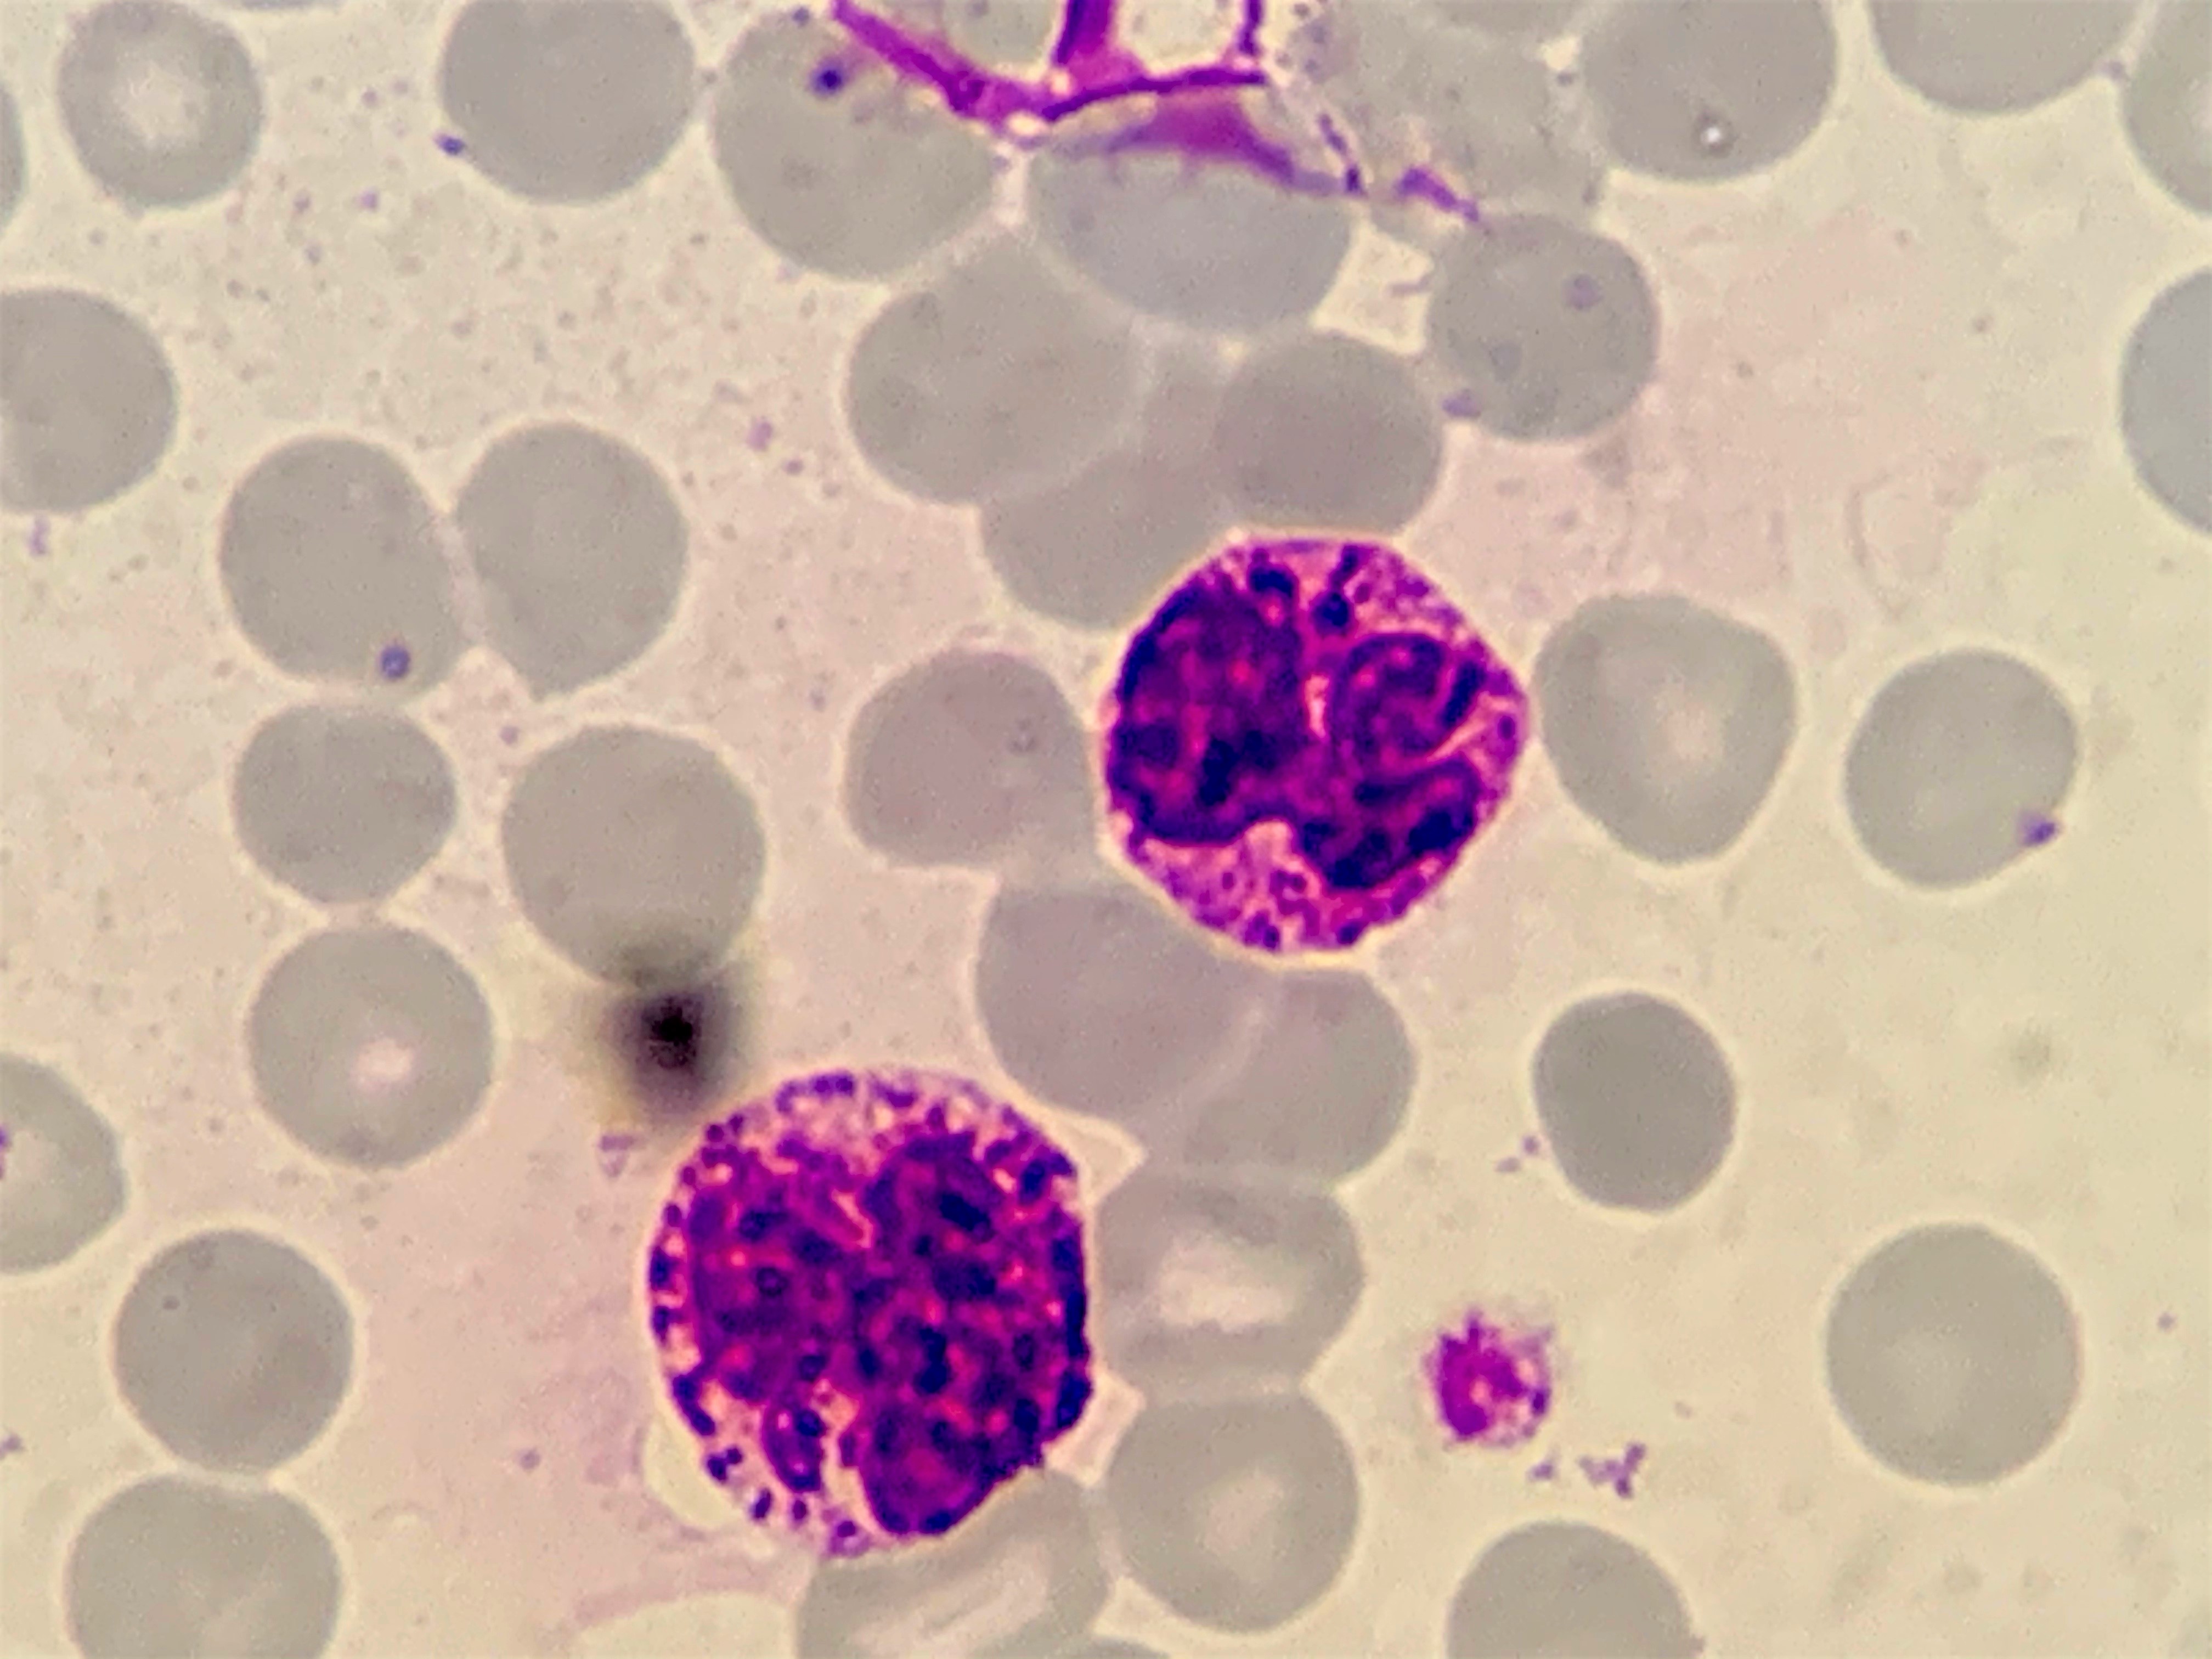
Cell type: BASOPHILS